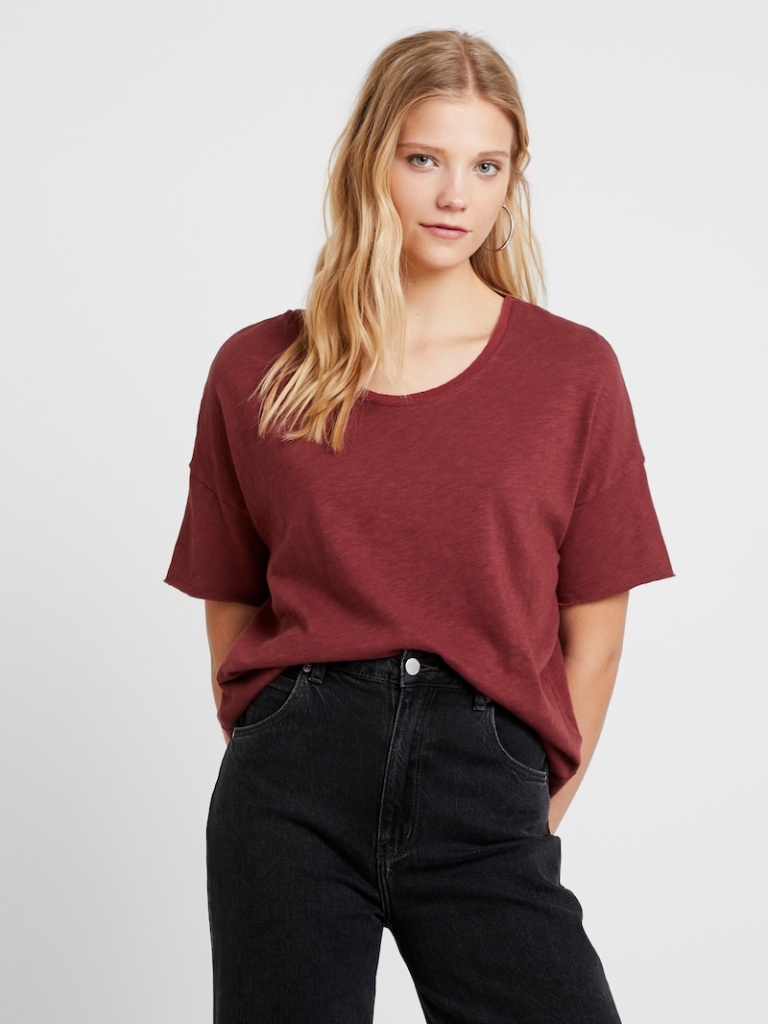
cotton relaxed short sleeve hip length French Tucked crew t-shirt